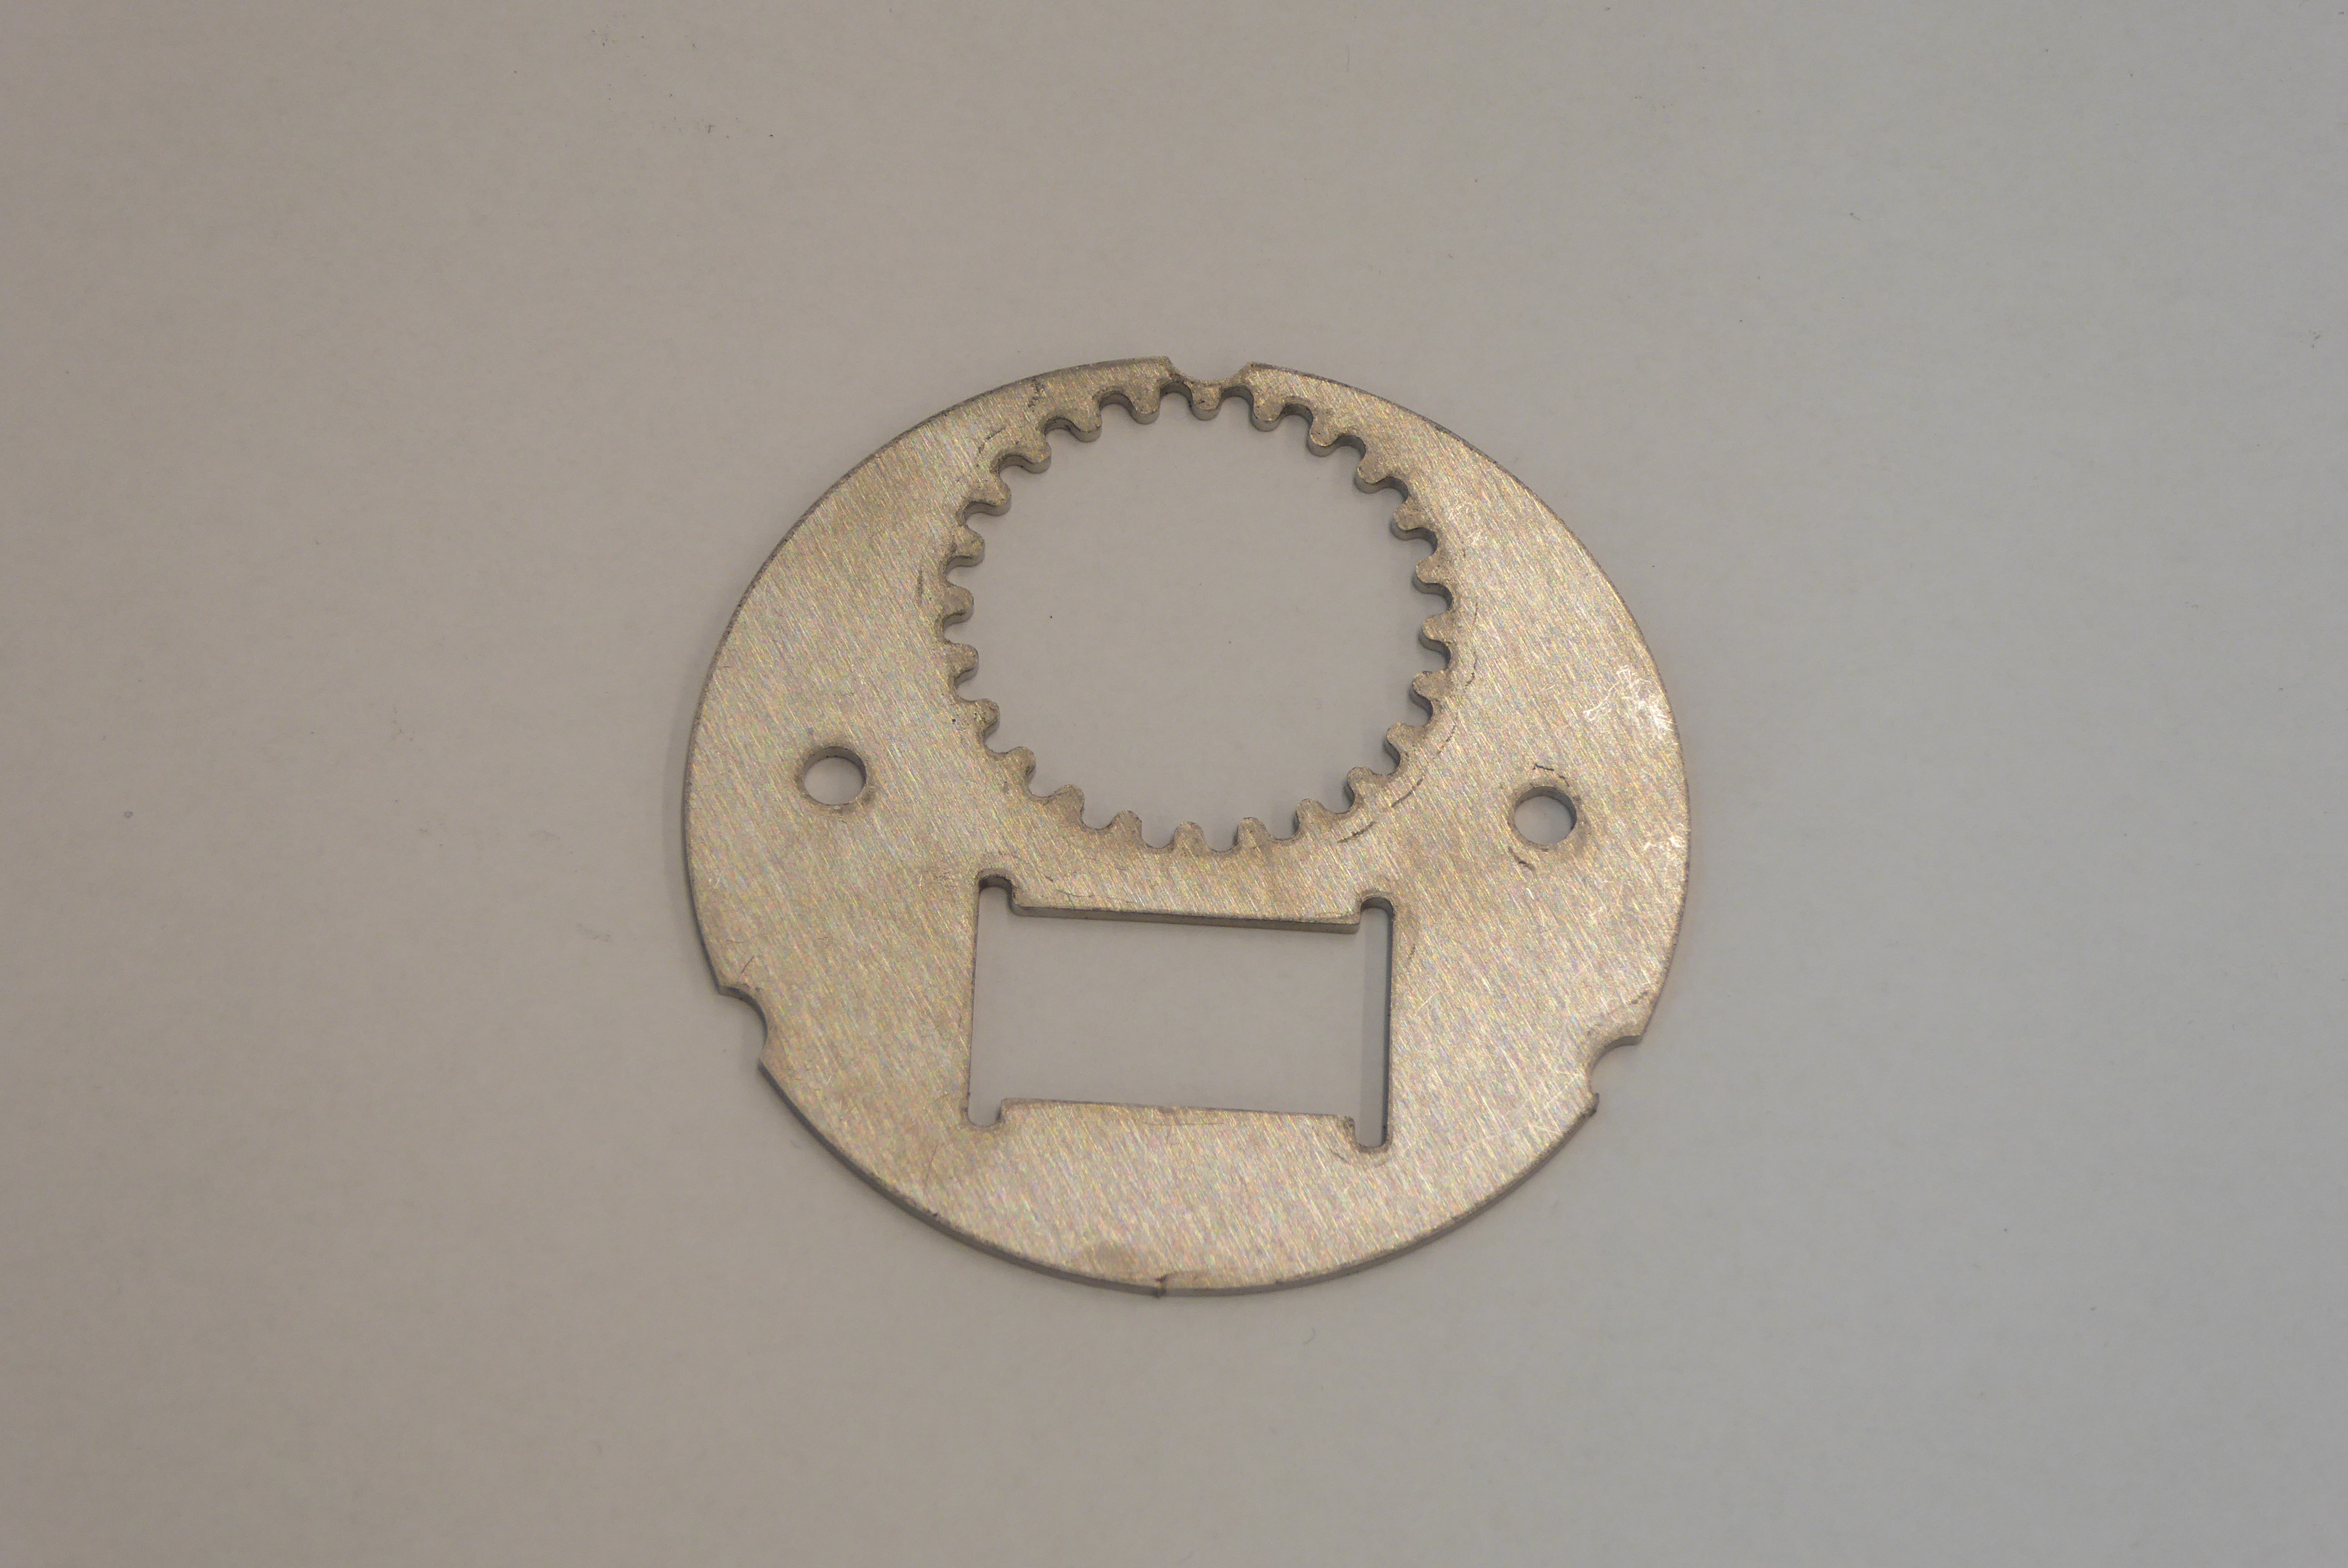
Label: Bottle Opener - Inlay